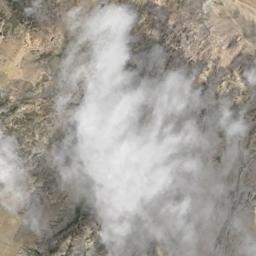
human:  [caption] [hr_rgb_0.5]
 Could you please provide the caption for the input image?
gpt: The stratus clouds are located above the wasteland .

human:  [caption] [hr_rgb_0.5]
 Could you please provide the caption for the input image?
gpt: White clouds on khaki ground .

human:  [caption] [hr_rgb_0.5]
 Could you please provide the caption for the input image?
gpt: There is a heavy cloud above the brown farmland .

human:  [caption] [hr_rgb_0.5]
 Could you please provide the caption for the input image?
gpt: The white cloud is above bare land .

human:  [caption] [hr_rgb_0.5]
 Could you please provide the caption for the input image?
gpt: There are gray clouds over a wasteland .